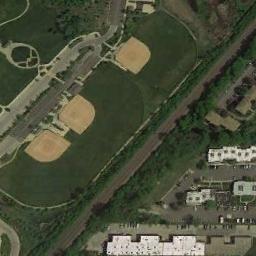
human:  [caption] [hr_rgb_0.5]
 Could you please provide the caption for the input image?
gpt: Three baseball diamonds next to a parking lot while some roads and white buildings beside .

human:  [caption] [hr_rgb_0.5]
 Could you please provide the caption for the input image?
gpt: There is a railway near the baseball field .

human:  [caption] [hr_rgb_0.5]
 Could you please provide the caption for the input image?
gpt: There are three baseball diamonds in the grass surrounded by the houses and trees .

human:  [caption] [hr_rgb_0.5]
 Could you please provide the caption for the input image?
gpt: Three baseball diamonds and many buildings are on both side of a road .

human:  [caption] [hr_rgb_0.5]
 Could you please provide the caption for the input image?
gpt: One road is next to three baseball diamonds .